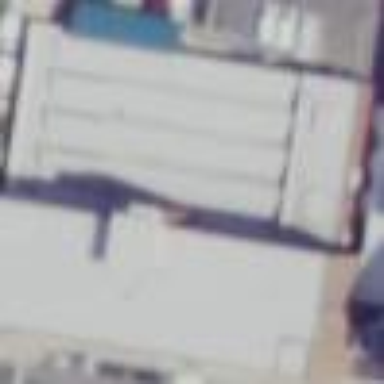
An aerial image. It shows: Building that serves as storage rental shop.